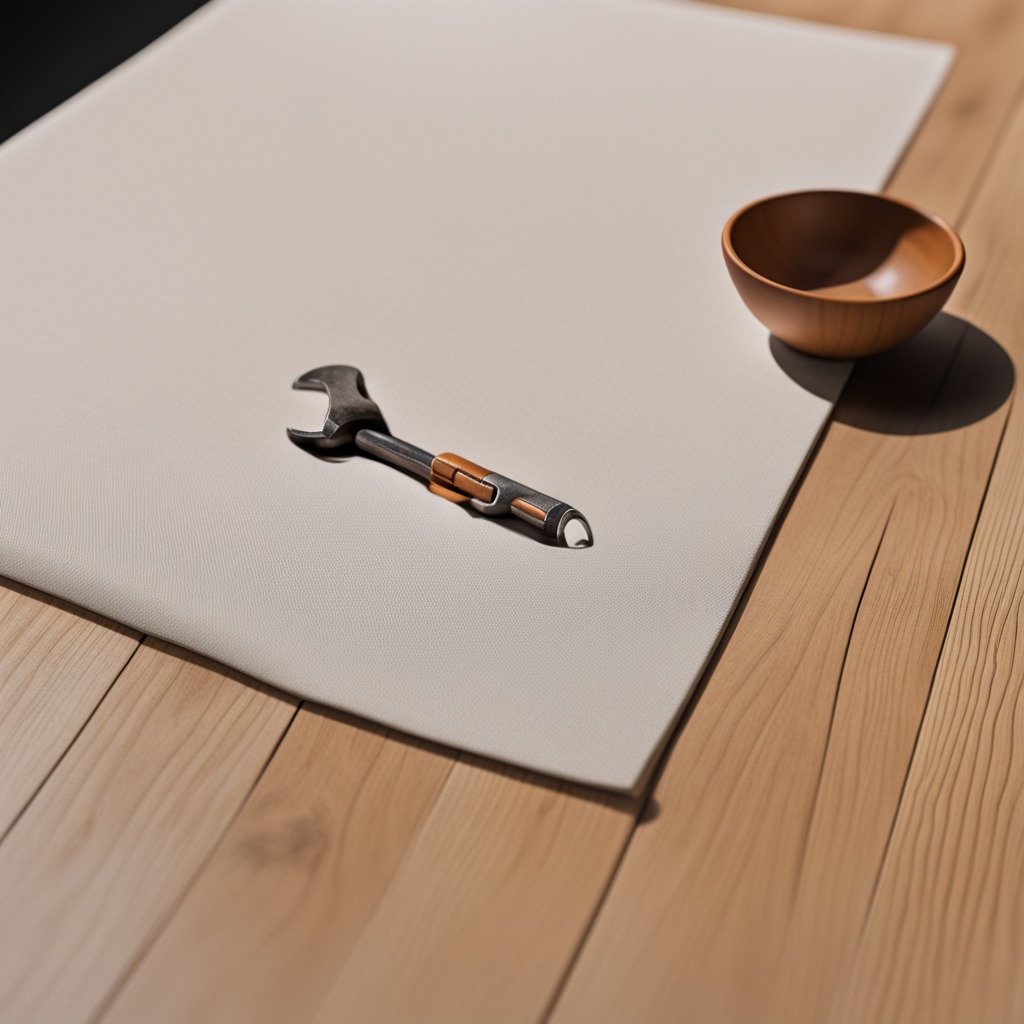
A wrench lies on a wooden table in an outdoor workshop during daytime bright natural light soft shadows worn but beneath the cloth.